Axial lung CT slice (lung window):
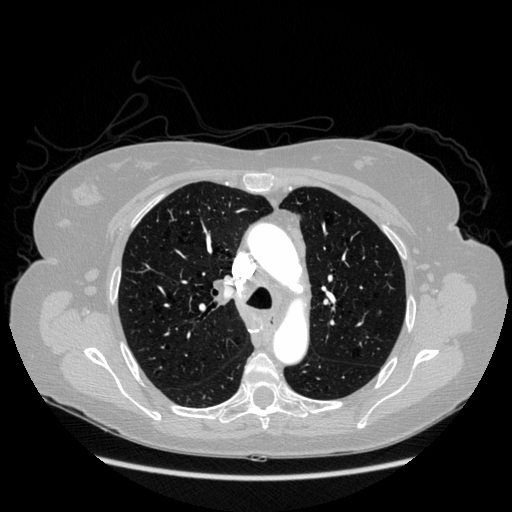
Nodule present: no